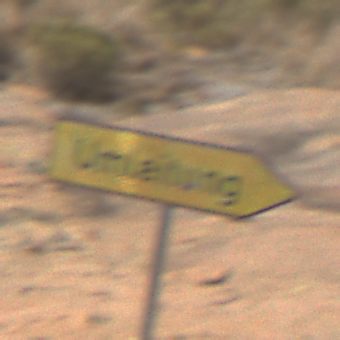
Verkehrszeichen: UmleitungswegweiserRechtsweisend
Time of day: Midday
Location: Outdoor (Nature)
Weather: PartlyCloudy
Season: NotSpecified
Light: Natural